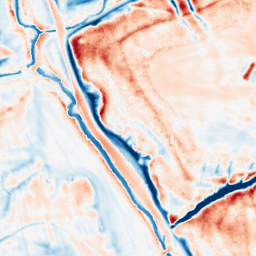
Category: classical
Decomposition family: uniform
Decomposition parameters: size: 20
Upsampling method: bilinear
Upsampling parameters: scale: 8
Upsampling scale: 8